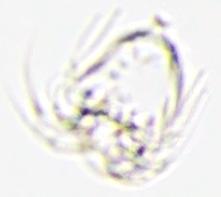
Label: Zooplankton